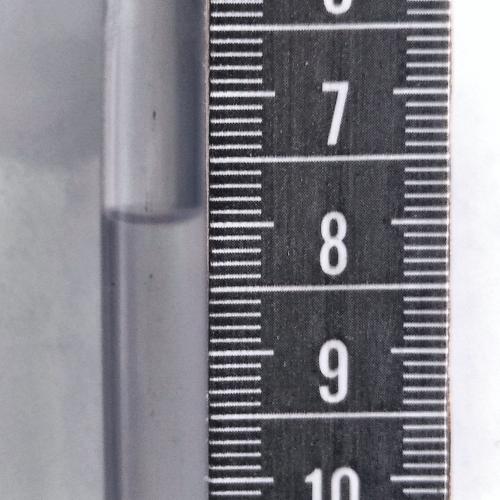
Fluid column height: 7.9 cm